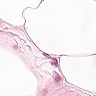
Metastatic tissue present: no